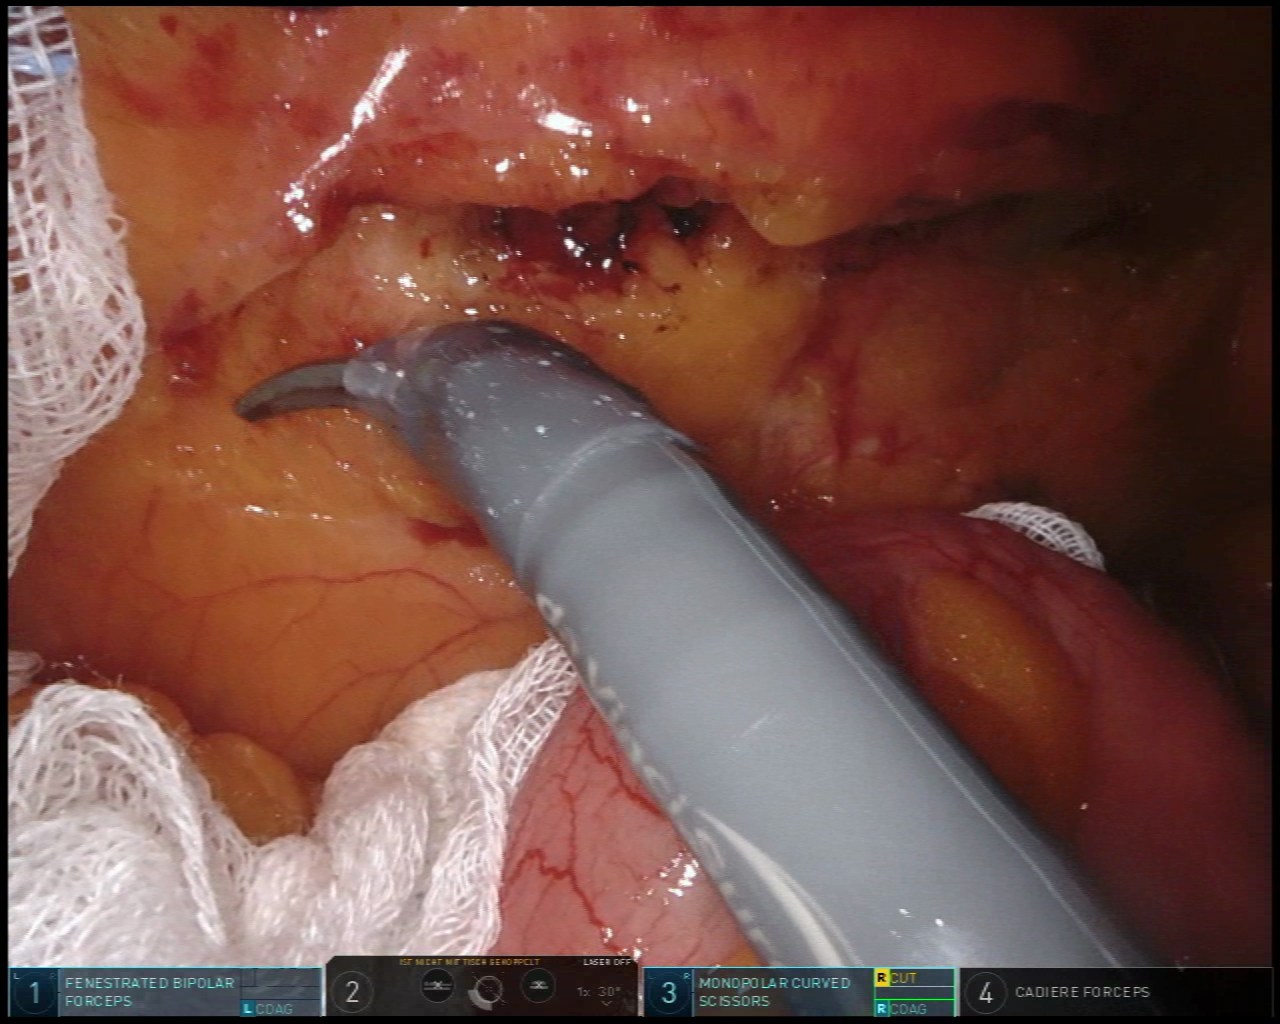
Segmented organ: small_intestine
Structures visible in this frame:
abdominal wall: no
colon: no
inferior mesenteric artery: no
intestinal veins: no
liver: no
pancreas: no
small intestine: yes
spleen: no
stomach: no
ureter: no
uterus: no
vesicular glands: no